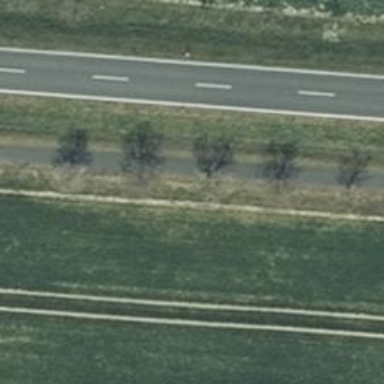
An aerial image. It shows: Deciduous tree with broadleaved leaves.